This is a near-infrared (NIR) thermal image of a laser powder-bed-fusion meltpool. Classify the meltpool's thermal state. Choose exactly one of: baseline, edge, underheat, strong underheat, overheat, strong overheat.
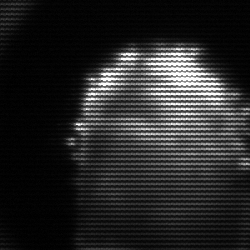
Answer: baseline